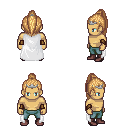
a pixel art fantasy rpg character, male body template, human, tanned skin, white cape, teal pants, light blonde long topknot hairstyle, silver tiara, cloth bracers, maroon shoes, four views (front, back, left, right), 2x2 character sprite sheet, small pixel art, hard edges, no anti-aliasing